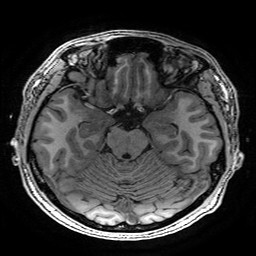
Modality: T1w
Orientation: coronal
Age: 21
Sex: male
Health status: healthy